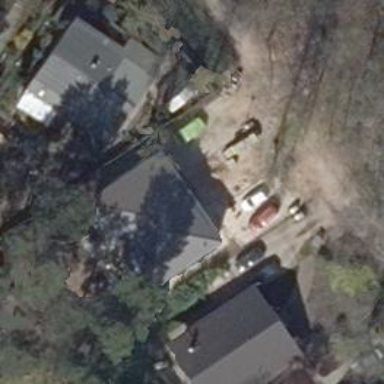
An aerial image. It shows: Semidetached house with hipped roof.